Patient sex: F
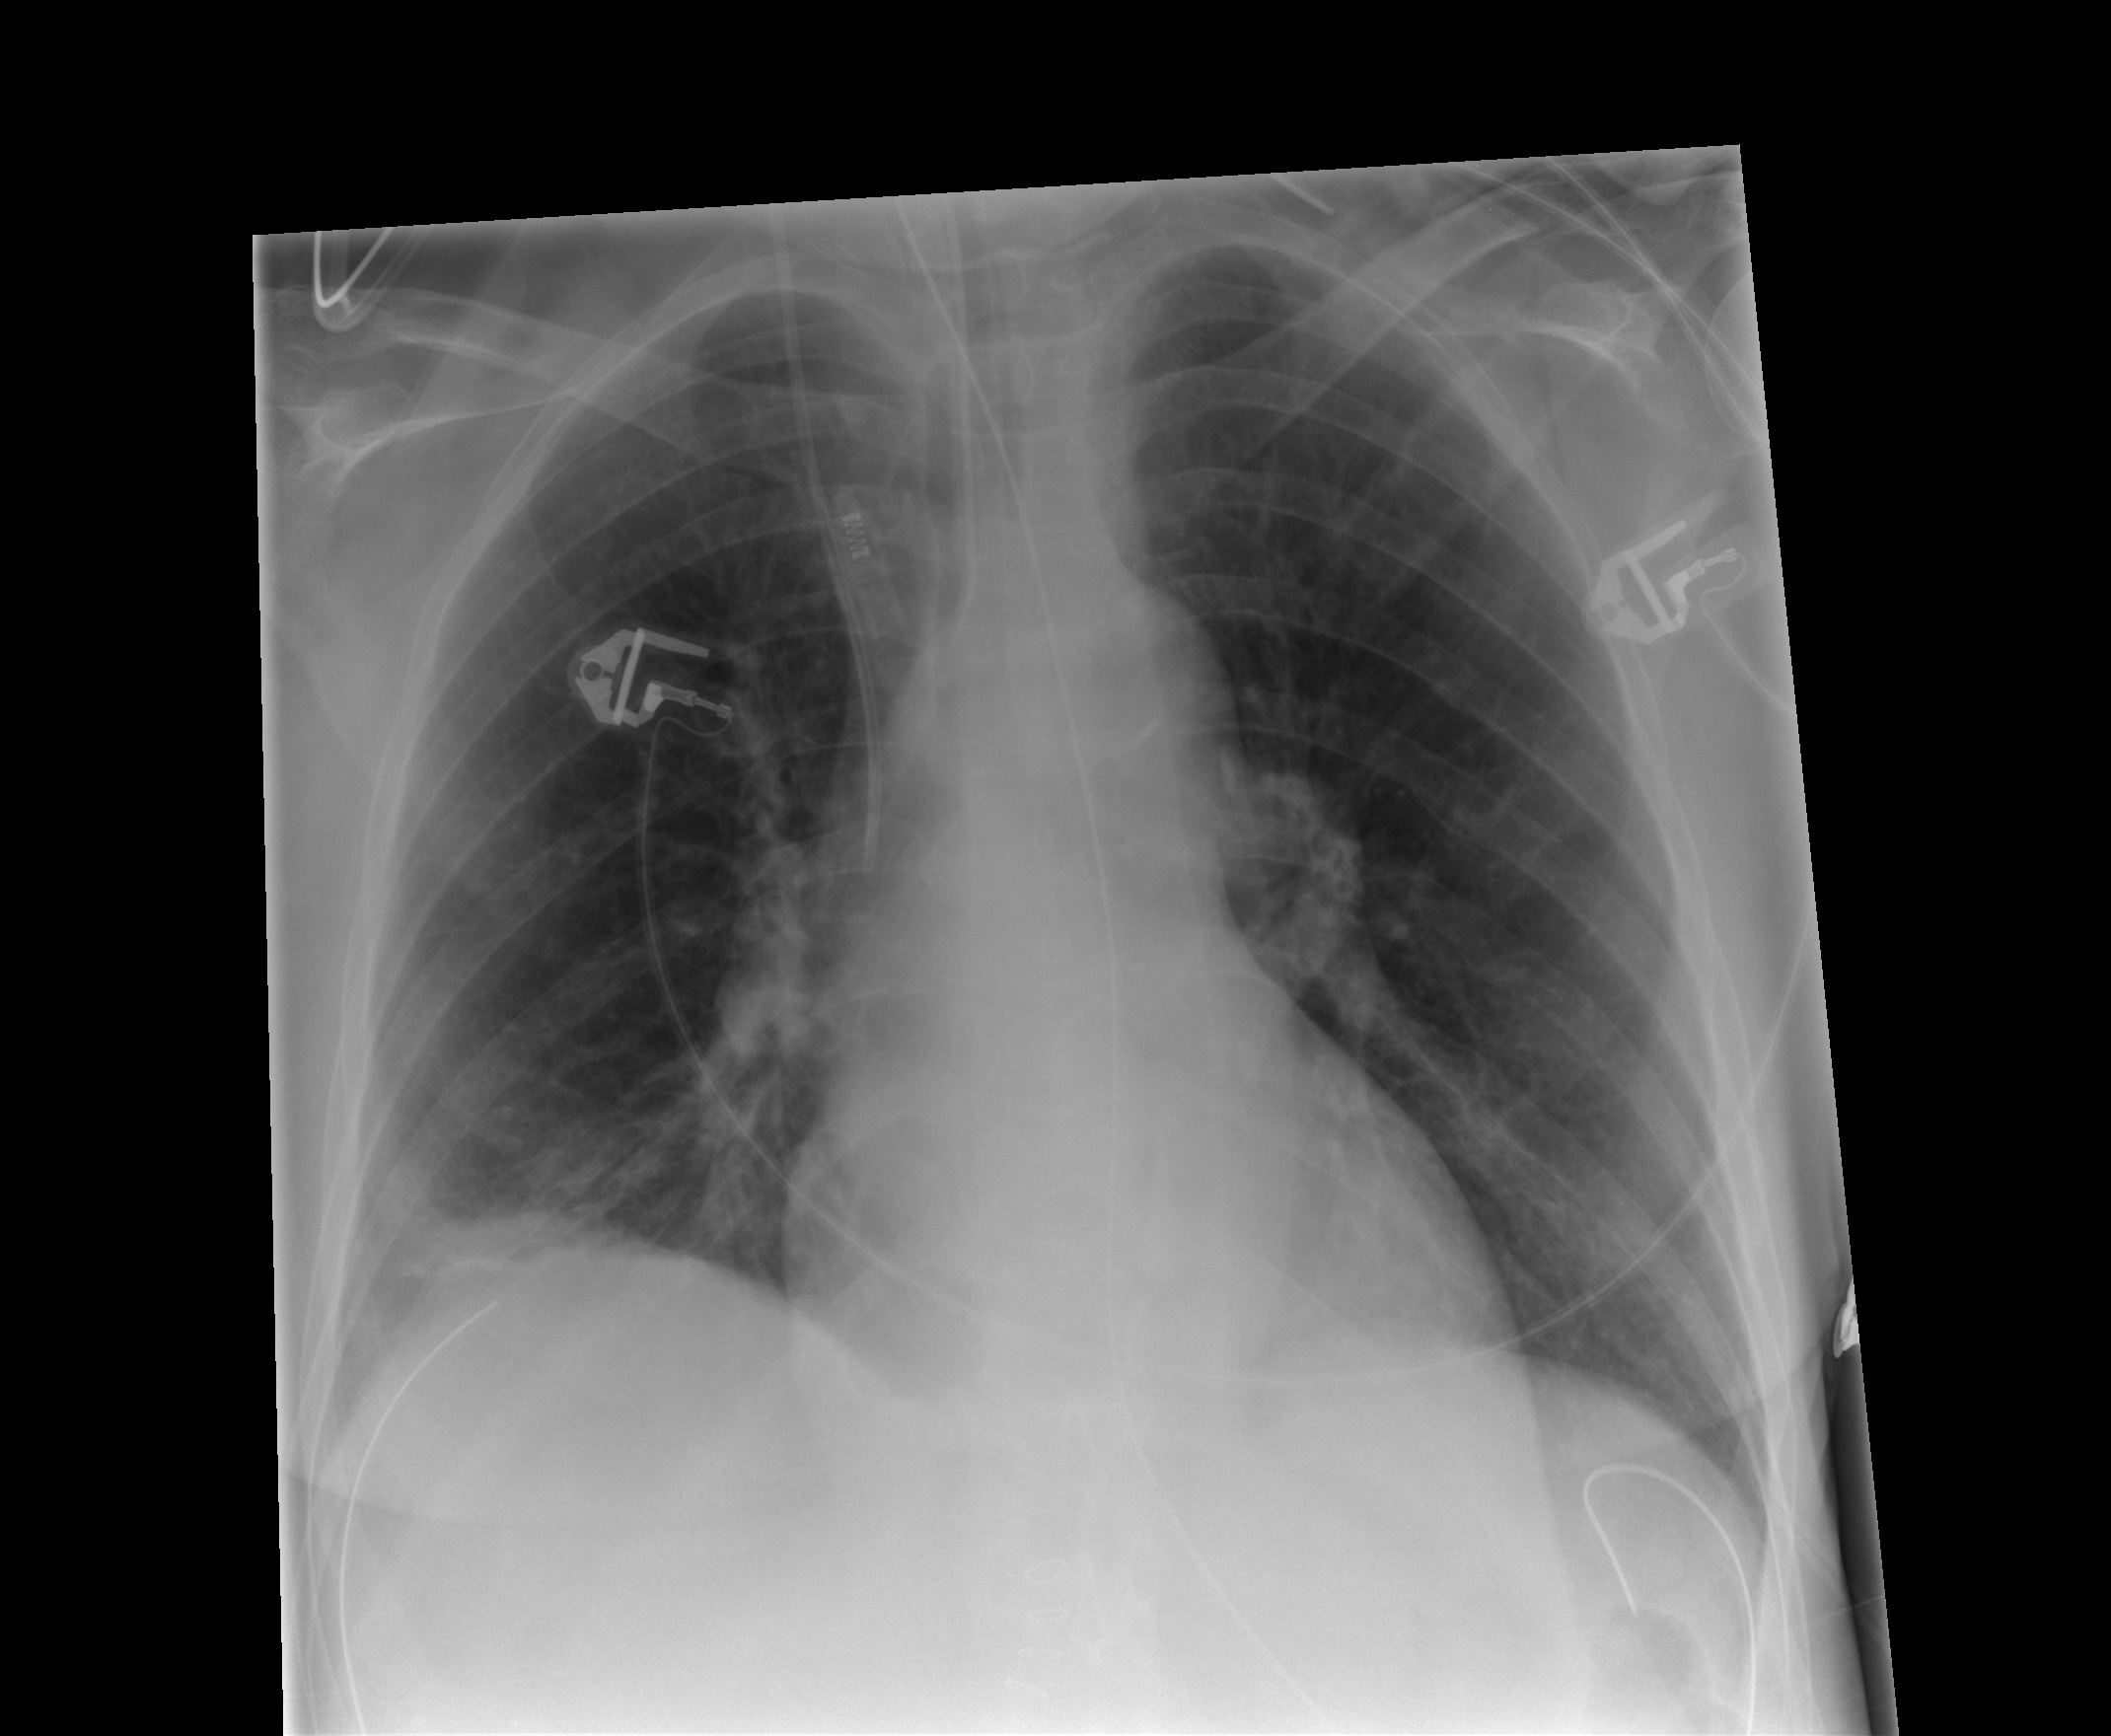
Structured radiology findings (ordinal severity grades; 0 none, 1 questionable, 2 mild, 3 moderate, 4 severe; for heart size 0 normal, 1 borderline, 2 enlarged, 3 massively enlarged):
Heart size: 0
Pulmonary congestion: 0
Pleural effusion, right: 0
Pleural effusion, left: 0
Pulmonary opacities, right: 0
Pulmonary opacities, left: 0
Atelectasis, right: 2
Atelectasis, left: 0